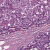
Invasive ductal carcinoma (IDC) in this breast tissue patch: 1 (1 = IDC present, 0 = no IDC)